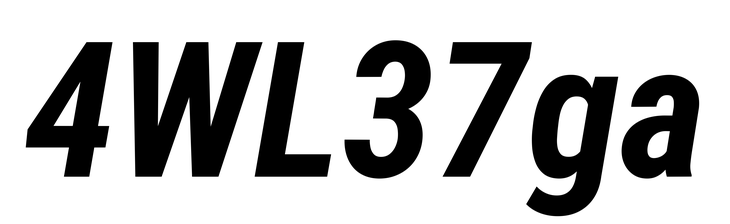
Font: Roboto-Italic_Condensed_Bold_Italic